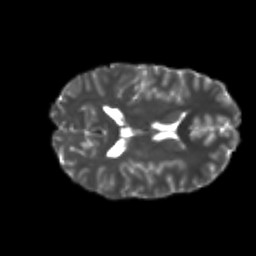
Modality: T2w
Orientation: axial
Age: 22
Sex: male
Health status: healthy
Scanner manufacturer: philips
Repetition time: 7.384 s
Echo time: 0.08599 s